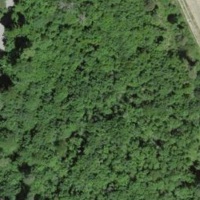
EUNIS habitat code: 44
Species observed at this site:
Lathyrus vernus